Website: walmart
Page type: payment
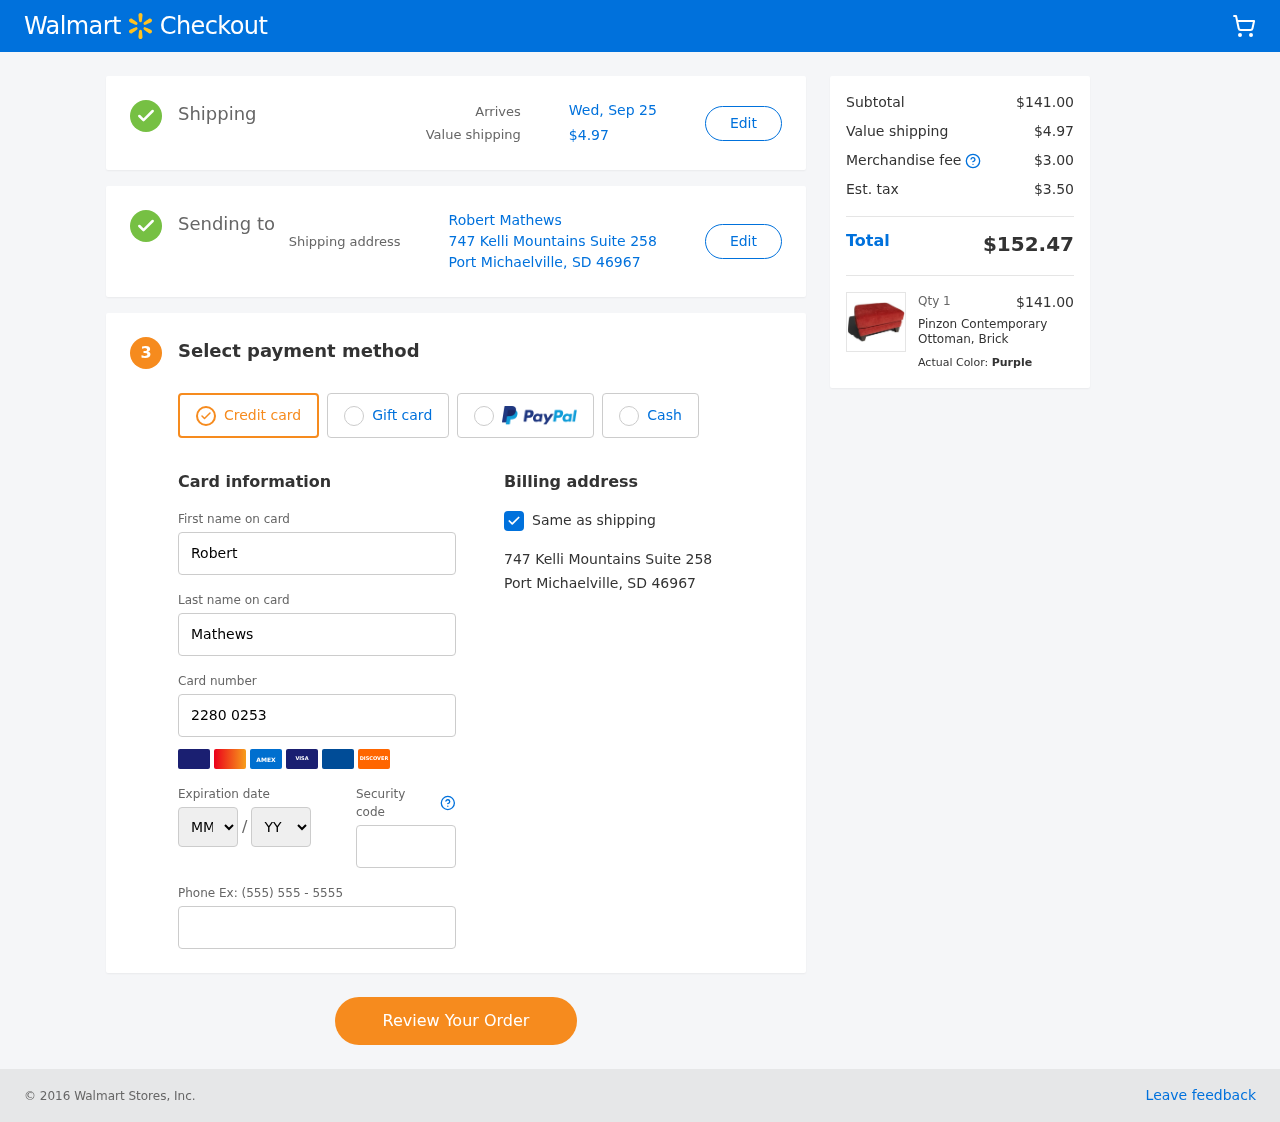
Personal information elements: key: PII_CARD_EXPIRY_MONTH
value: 12
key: PII_CARD_EXPIRY_YEAR
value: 26
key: PII_CITY_STATE_ZIP
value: Port Michaelville, SD 46967
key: PII_FULLNAME
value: Robert Mathews
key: PII_STREET
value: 747 Kelli Mountains Suite 258
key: PII_FIRSTNAME
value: Robert
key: PII_LASTNAME
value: Mathews
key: PII_CARD_NUMBER
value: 2280 0253 5541 8777
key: PII_CARD_CVV
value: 636
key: PII_PHONE
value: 9847345474
Product elements: key: PRODUCT1_NAME
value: Pinzon Contemporary Ottoman, Brick
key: PRODUCT1_PRICE
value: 141
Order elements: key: ORDER_DELIVERY_DATE
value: Wed, Sep 25
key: ORDER_SHIPPING_COST
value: $4.97
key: ORDER_SUBTOTAL
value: $141.00
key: ORDER_MERCHANDISE_FEE
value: $3.00
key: ORDER_TAX
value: $3.50
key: ORDER_TOTAL
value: $152.47
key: ORDER_NUM_ITEMS
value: Qty 1